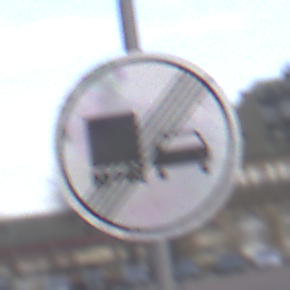
Verkehrszeichen: EndeUeberholverbotKraftfahrzeuge
Umgebung: Outdoor, Urban
Tageszeit: MorningAfternoon
Wetter: PartlyCloudy
Licht: Natural
Jahreszeit: NotSpecified
Kontrast: LowContrast